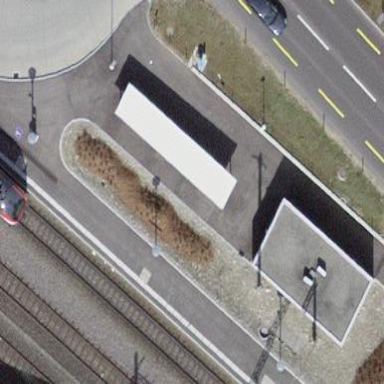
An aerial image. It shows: Roofed bicycle parking area with stands.